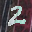
Label: 2